Current action and preconditions to check: path_clear

Your task: For each precondition in the list above, predict whether it will hold at this action.

Consider the current scene as observed from the mobile robot's camera, and analyze the predicted future states of all dynamic agents (e.g., people, animals, vehicles, or any moving entities) within the NEXT SECOND.

IMPORTANT: Only answer "very likely" if you are absolutely certain—based on strong, clear evidence—that a dynamic agent will violate the precondition in the predicted future state. Do NOT answer "very likely" for unlikely, ambiguous, or low-probability risks.

Ask yourself for each precondition: Is there a high probability, with clear and convincing evidence, that the predicted future states of any dynamic agent will interfere with the predicted future state of the currently executing action within the NEXT SECOND, causing that precondition to fail?

Assess the risk level based on these predictions. Use "likely" or "very likely" if motions create a clear risk of interference.

Use "neutral" or "improbable" if agents are nearby but their predicted paths are clearly diverging or non-conflicting.

Failure Risk Categories: "very improbable", "improbable", "neutral", "likely", "very likely"

Answer Format: Output ONLY the probability_of_failure value from these categories: "very improbable", "improbable", "neutral", "likely", "very likely"

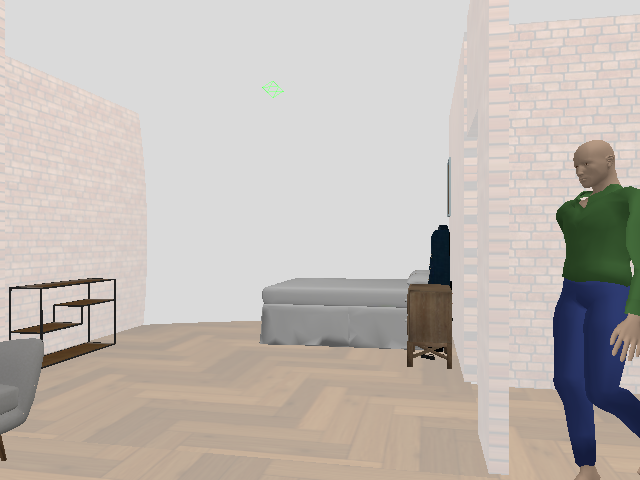

Answer: neutral